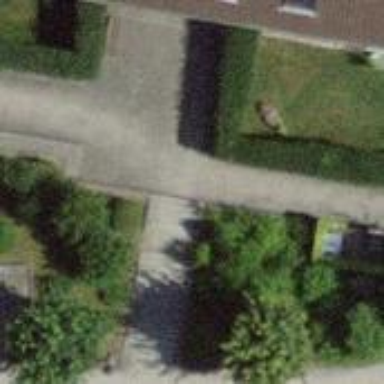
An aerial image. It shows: Set of steps on the road.